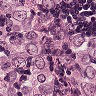
Metastatic tissue present: yes